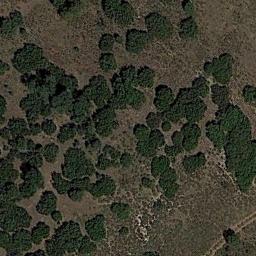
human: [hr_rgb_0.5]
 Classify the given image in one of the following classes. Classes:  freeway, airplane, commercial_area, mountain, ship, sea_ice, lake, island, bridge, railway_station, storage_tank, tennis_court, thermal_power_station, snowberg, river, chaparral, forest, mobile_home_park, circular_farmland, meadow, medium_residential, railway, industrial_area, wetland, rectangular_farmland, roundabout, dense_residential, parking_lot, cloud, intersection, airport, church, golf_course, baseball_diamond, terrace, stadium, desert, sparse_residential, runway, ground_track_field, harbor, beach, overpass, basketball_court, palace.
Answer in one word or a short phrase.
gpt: chaparral